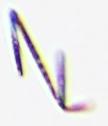
Label: Thalassionema